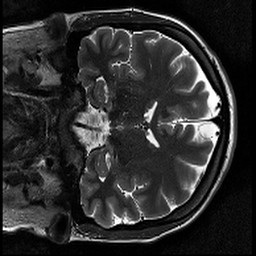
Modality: T2w
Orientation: coronal
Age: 31
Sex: female
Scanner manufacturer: siemens
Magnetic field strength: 3 T
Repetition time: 11.39 s
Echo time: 0.09 s